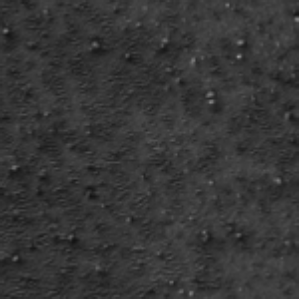
Label: frost